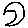
Label: moon